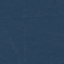
Land use / land cover: Forest